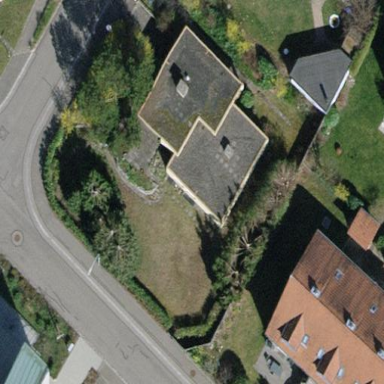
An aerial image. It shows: Building with flat roof.